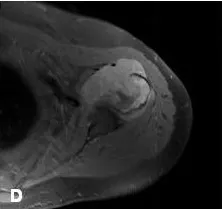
D; Axial TSE post-contrast MR image showing the tumour destroying the humeral head and extending into the gleno-humeral articulation.
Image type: radiology (mri)